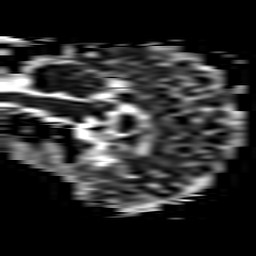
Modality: ADC
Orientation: sagittal
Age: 49
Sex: female
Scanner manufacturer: philips
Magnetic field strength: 3 T
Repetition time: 3.076 s
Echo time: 0.076 s